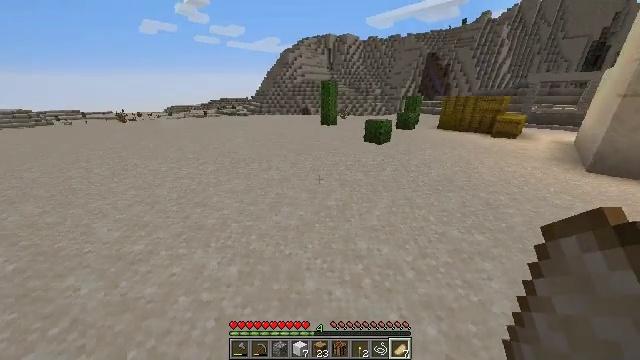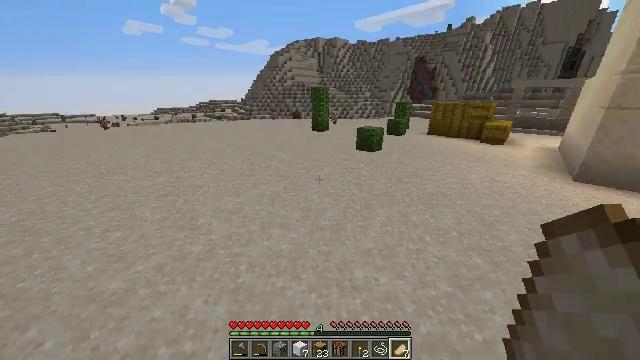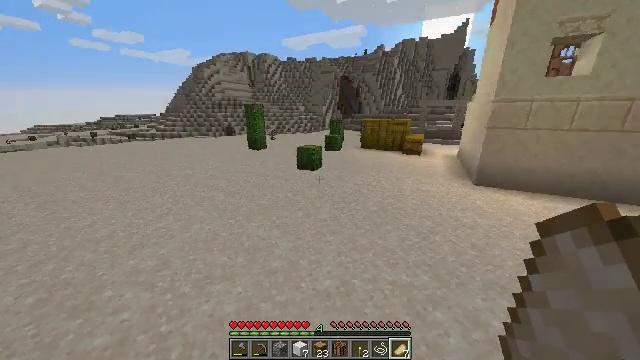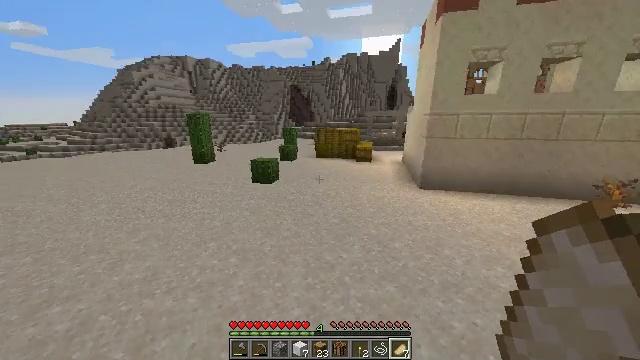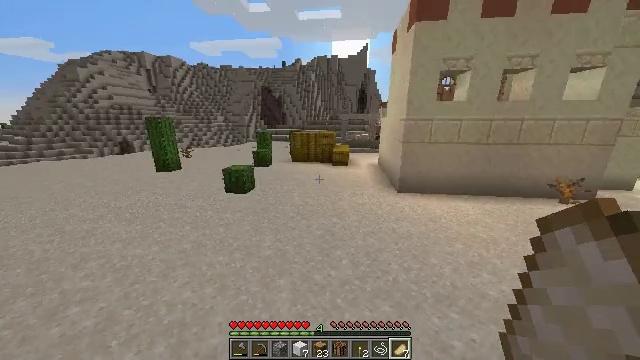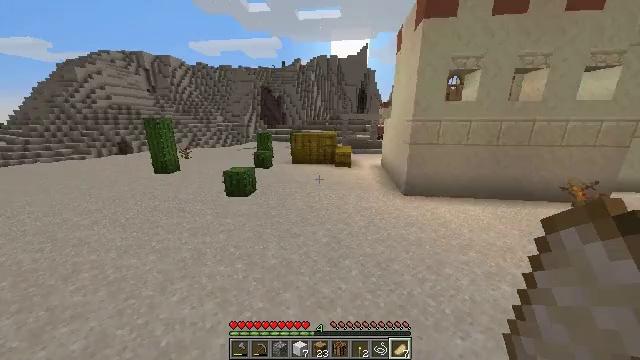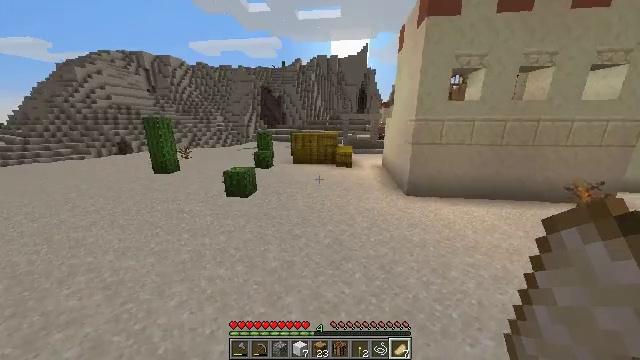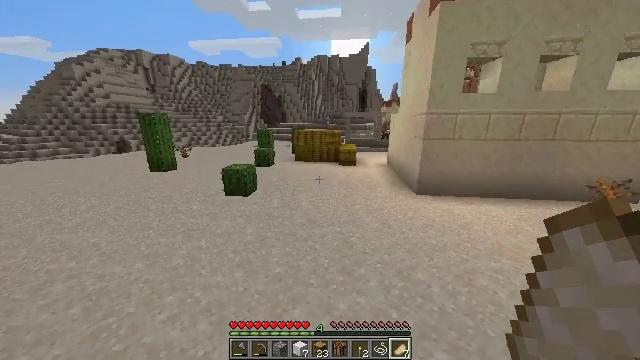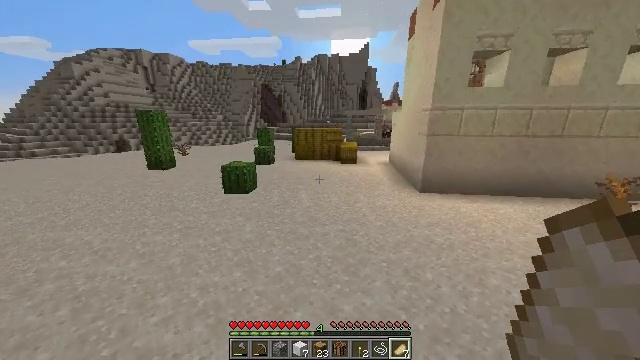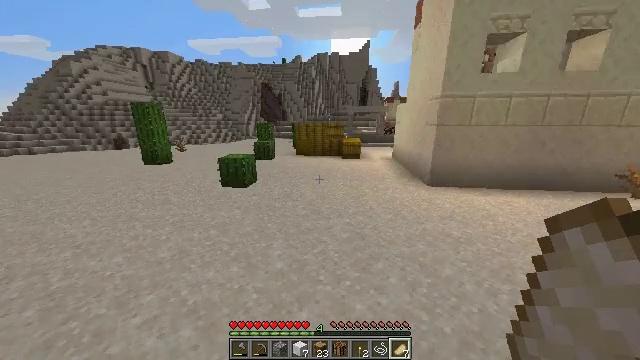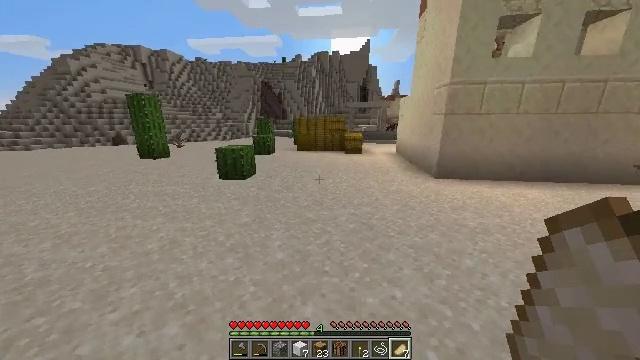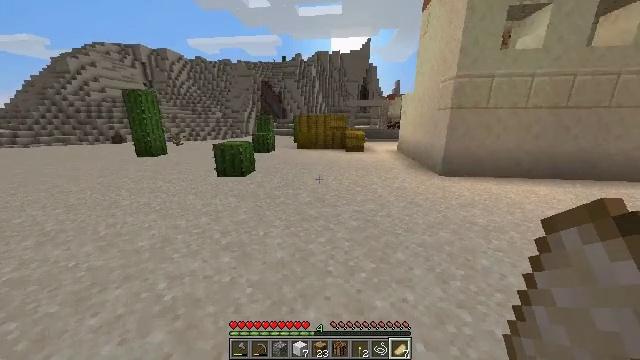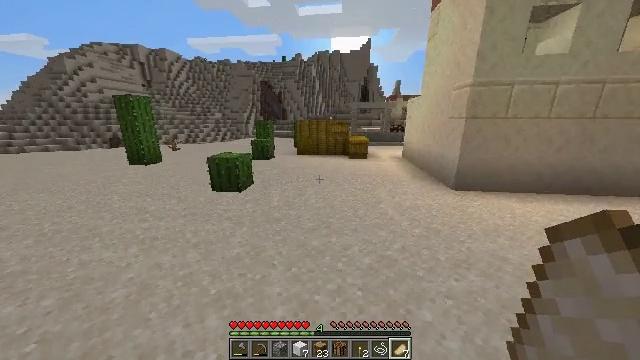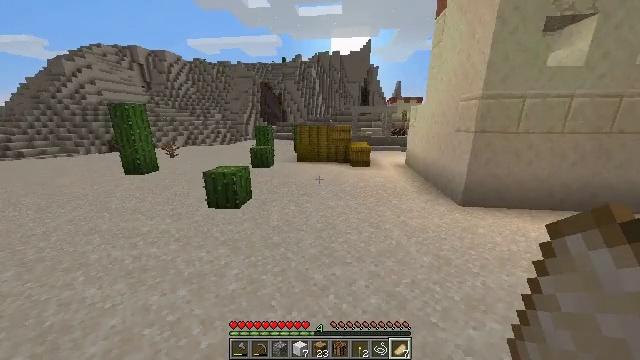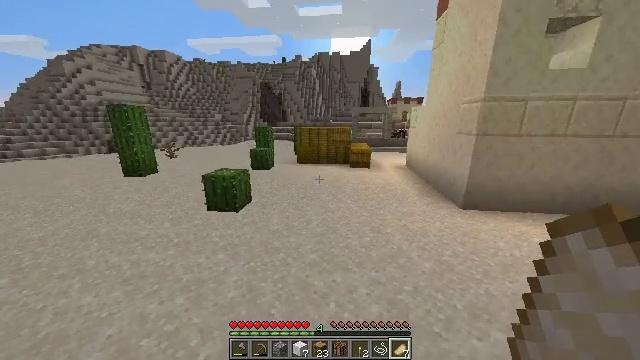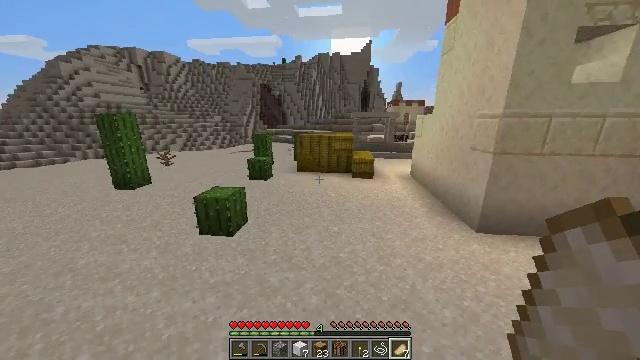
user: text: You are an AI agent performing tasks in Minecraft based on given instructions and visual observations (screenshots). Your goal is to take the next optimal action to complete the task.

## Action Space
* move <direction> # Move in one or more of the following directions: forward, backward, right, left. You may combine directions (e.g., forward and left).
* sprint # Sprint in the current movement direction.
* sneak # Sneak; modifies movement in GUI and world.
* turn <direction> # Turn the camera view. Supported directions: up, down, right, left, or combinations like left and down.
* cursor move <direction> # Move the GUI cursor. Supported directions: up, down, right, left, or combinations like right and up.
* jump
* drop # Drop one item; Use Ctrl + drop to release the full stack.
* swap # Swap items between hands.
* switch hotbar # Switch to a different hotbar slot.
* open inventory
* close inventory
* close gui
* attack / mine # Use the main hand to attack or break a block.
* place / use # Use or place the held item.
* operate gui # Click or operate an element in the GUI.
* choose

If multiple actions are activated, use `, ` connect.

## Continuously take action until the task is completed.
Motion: motion action
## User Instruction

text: Mine the terracotta block.
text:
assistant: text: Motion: move forward, sprint, turn right, jump
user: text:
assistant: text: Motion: move forward, turn right and up, jump
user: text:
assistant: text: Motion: move forward, turn right and up, jump
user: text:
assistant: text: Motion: move forward and move right, turn right, jump
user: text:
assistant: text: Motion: move forward and move right, jump
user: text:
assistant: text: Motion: move forward and move right, jump
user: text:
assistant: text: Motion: move forward, jump
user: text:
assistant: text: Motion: move forward, jump
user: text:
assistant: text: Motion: move forward, jump
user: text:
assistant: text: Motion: move forward, jump
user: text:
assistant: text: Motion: move forward, jump
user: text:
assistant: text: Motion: move forward, jump
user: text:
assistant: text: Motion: move forward, sprint, jump
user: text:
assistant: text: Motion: move forward, sprint, jump
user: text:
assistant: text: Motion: move forward, sprint, jump
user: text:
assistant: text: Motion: move forward, sprint, jump
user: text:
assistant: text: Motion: move forward, sprint, jump
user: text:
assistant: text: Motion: move forward, sprint, jump
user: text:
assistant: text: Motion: move forward, sprint, jump
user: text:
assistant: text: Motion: move forward, sprint, jump
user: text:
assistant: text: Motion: move forward, sprint, jump
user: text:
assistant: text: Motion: move forward, sprint, turn right, jump
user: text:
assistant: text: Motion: move forward, sprint, turn right, jump
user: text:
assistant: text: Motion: move forward, sprint, jump
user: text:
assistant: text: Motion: move forward, sprint, jump
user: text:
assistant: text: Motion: move forward, sprint, jump
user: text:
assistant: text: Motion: move forward, sprint, jump
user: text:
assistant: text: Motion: move forward, sprint, jump
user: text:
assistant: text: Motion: move forward, sprint, jump
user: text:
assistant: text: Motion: move forward, sprint, turn right, jump